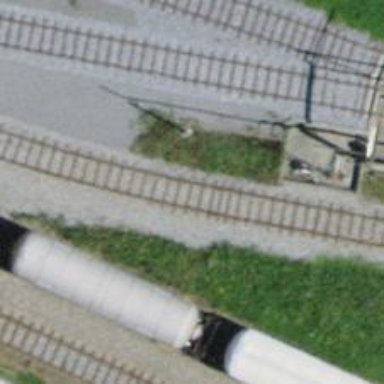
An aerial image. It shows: Single-track railway spur.